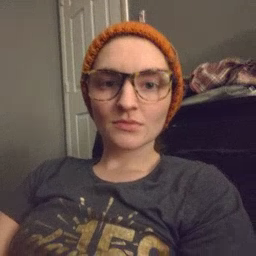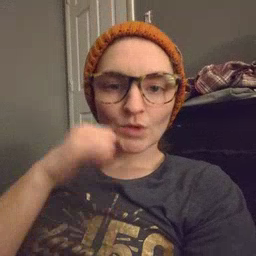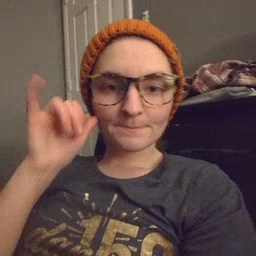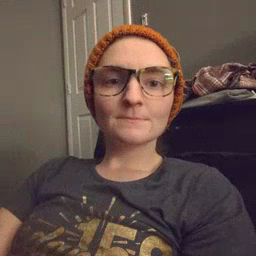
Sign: yesterday